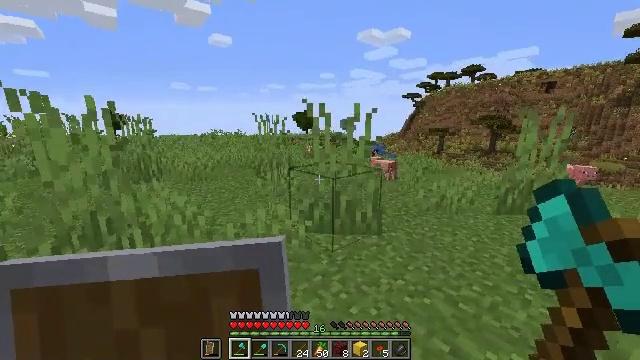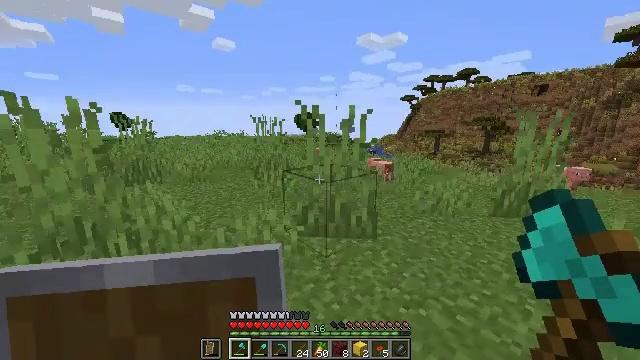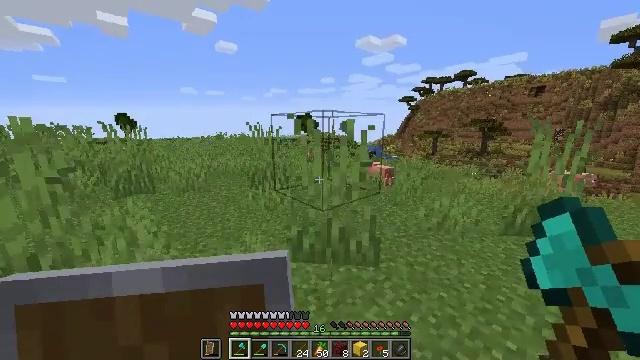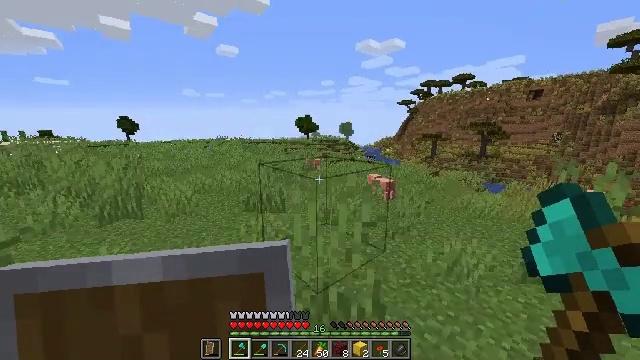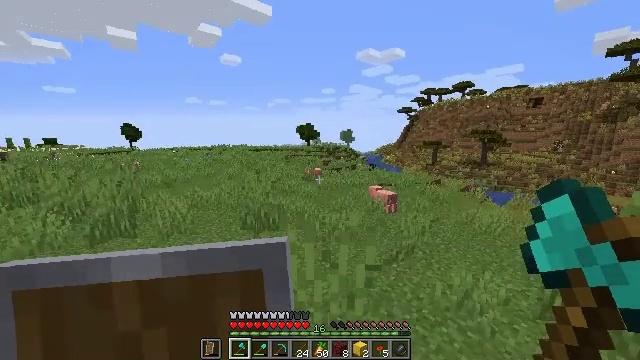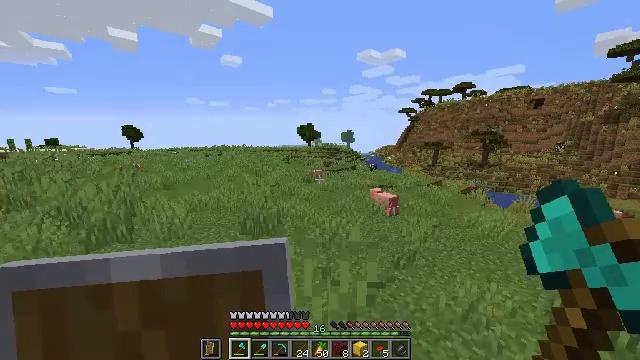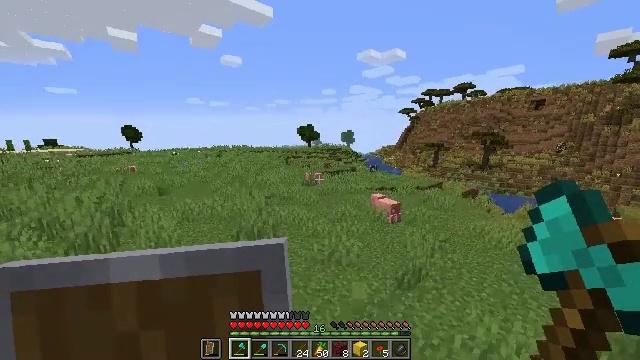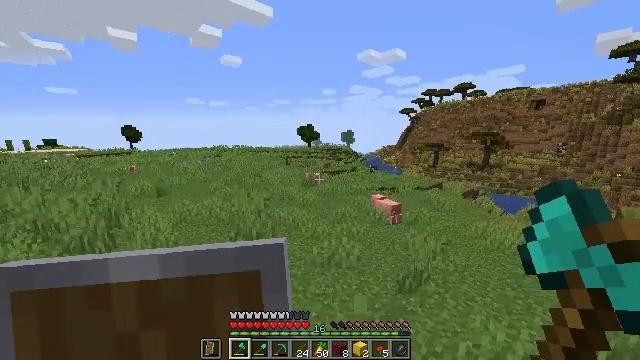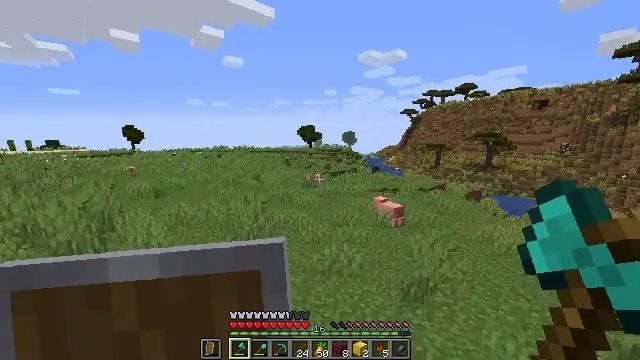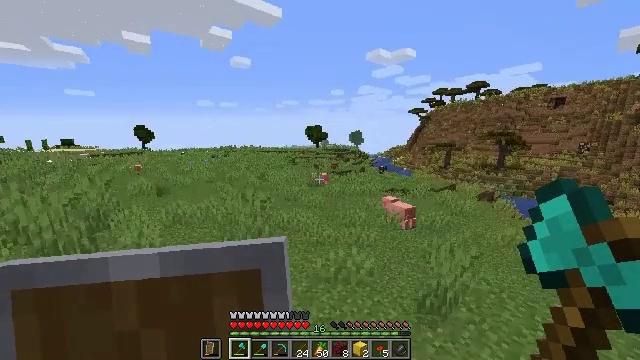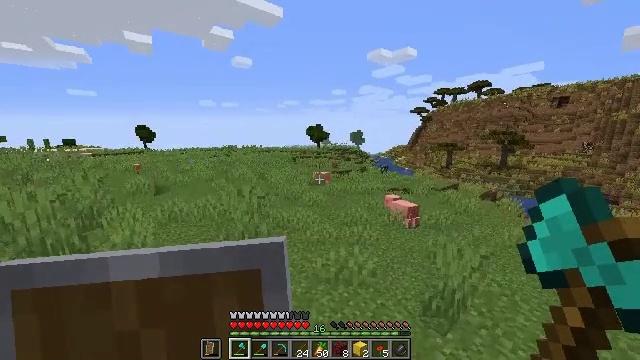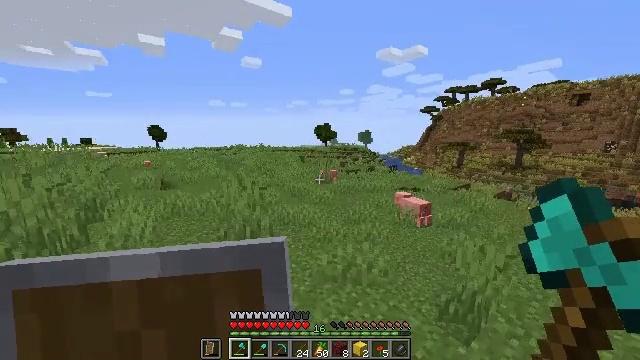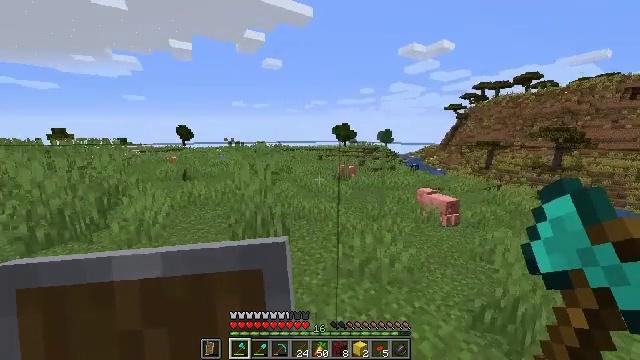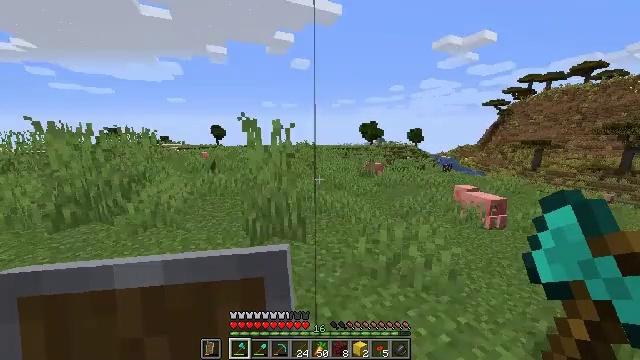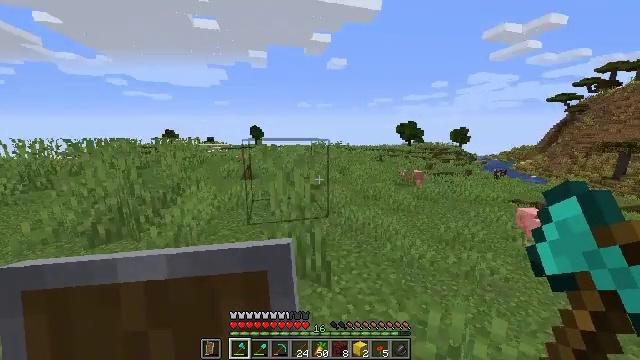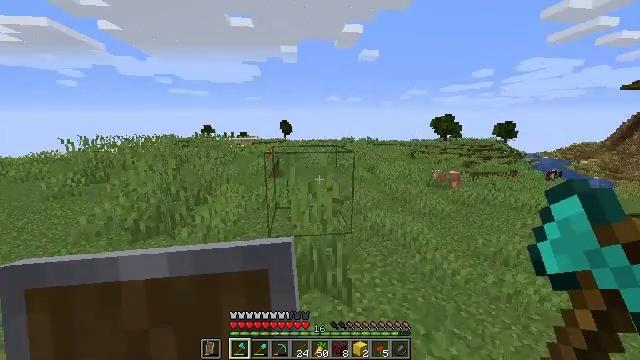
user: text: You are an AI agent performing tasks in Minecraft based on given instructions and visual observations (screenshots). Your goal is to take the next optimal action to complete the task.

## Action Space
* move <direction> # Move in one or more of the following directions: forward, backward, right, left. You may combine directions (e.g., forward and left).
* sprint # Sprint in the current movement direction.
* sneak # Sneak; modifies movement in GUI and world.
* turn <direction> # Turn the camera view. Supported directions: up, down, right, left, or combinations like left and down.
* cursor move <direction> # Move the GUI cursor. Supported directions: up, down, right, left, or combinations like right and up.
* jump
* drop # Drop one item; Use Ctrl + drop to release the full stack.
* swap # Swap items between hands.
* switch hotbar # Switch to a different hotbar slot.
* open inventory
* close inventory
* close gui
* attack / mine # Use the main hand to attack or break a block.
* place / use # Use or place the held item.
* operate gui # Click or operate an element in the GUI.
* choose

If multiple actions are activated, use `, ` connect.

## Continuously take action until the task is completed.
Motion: motion action
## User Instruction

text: Drop a carrot.
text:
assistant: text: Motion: move forward, sprint, jump
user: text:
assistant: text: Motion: move forward, sprint, jump
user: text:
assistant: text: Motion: move forward, sprint, jump
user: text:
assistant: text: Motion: move forward, sprint, turn up, jump
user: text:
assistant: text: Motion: move forward, sprint, jump
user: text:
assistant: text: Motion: move forward, sprint, jump
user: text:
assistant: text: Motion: move forward, sprint, jump
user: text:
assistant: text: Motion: move forward, sprint, jump
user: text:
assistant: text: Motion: move forward, sprint, turn left, jump
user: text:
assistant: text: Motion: move forward, sprint, jump
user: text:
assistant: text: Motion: move forward, sprint, turn left, jump
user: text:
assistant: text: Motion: move forward, sprint, turn left, jump
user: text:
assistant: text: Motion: move forward, sprint, turn left, jump
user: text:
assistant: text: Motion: move forward, sprint, turn left, jump
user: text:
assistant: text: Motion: move forward, sprint, turn left and down, jump
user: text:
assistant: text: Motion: move forward, sprint, turn left, jump
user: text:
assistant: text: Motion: move forward, sprint, turn left, jump
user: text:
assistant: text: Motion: move forward, sprint, jump
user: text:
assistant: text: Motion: move forward, sprint, jump
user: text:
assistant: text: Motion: move forward, sprint, jump
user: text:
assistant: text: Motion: move forward, sprint, jump
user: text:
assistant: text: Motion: move forward, sprint, jump
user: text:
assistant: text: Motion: move forward, sprint, jump
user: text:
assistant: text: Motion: move forward, sprint, turn left, jump
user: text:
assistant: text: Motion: move forward, sprint, turn left, jump
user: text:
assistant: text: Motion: move forward, sprint, turn left and down, jump
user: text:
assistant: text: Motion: move forward, sprint, turn left, jump
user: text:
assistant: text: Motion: move forward, sprint, turn left, jump
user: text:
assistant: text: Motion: move forward, sprint, turn left, jump
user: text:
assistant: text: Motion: move forward, sprint, turn left, jump